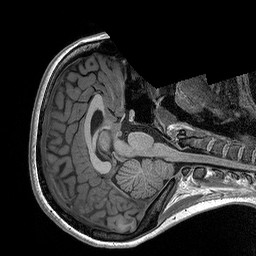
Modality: T1w
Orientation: axial
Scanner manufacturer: siemens
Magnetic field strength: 3 T
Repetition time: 2.3 s